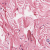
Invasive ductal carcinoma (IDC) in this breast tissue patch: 0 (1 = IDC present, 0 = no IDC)